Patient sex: M
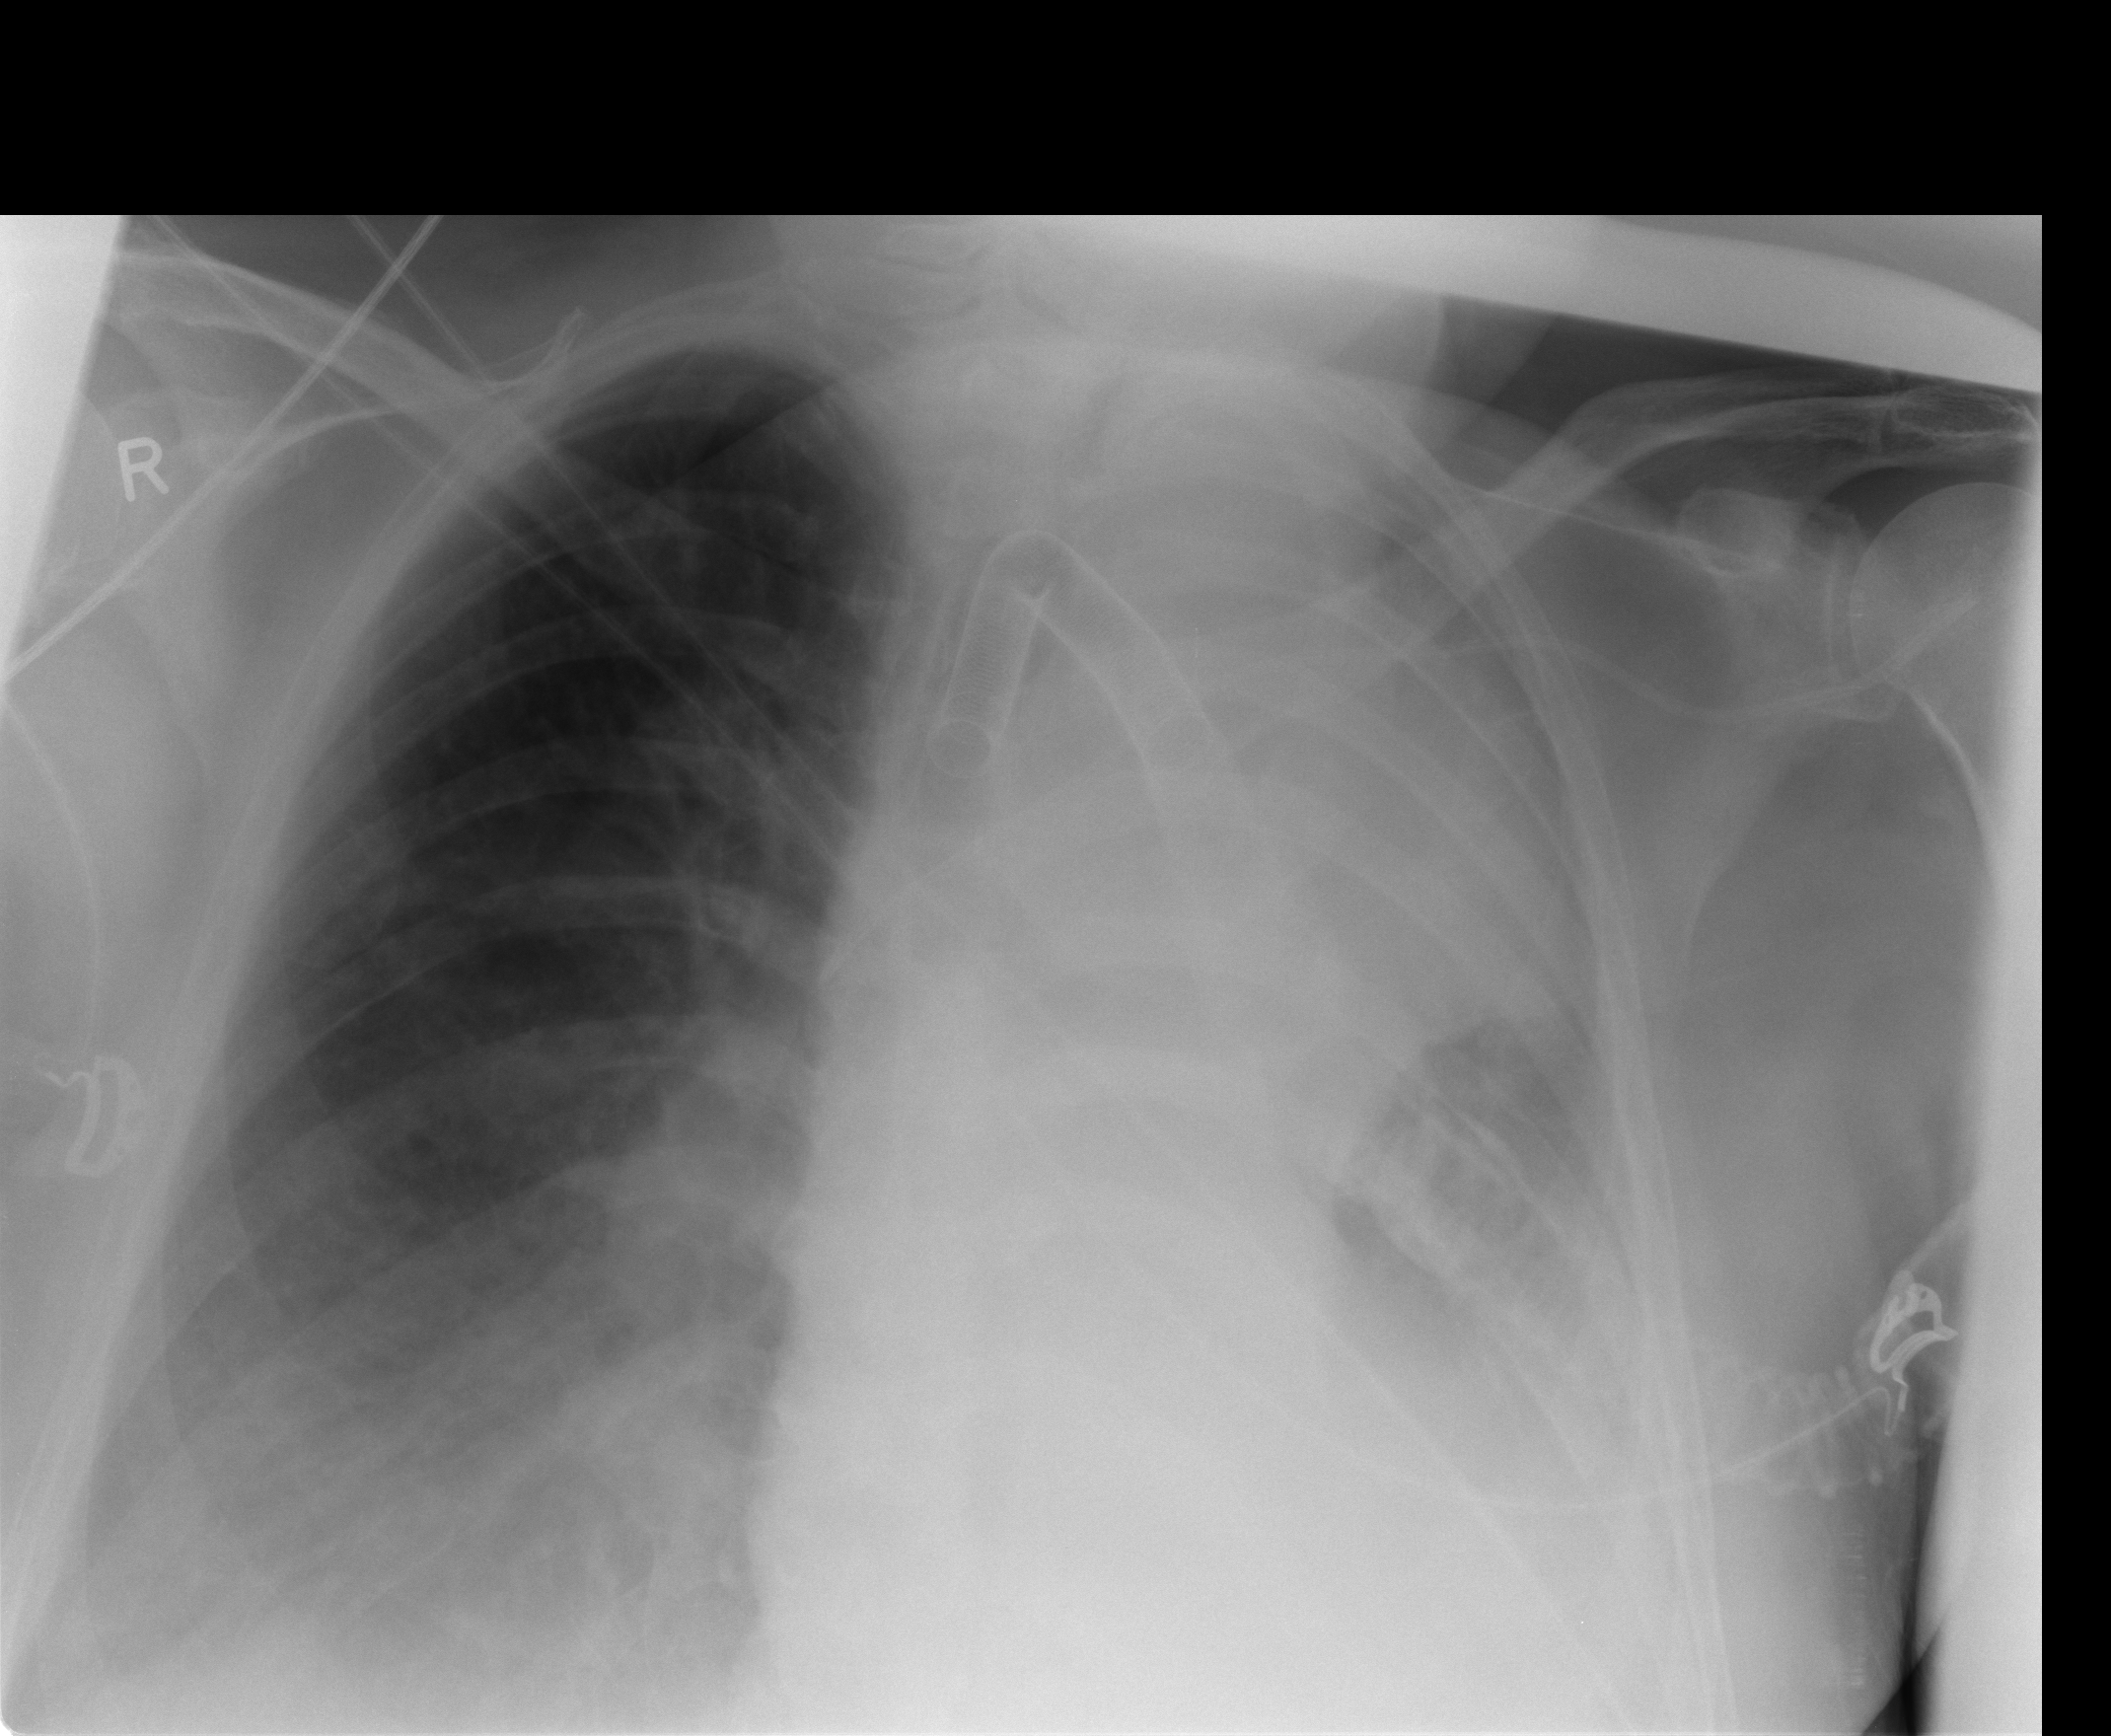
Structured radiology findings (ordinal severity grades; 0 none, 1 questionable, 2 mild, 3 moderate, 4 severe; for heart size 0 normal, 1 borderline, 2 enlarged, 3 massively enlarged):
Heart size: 0
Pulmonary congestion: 2
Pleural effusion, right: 2
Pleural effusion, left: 2
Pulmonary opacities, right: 2
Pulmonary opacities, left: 0
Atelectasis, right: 2
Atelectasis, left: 4